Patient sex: M
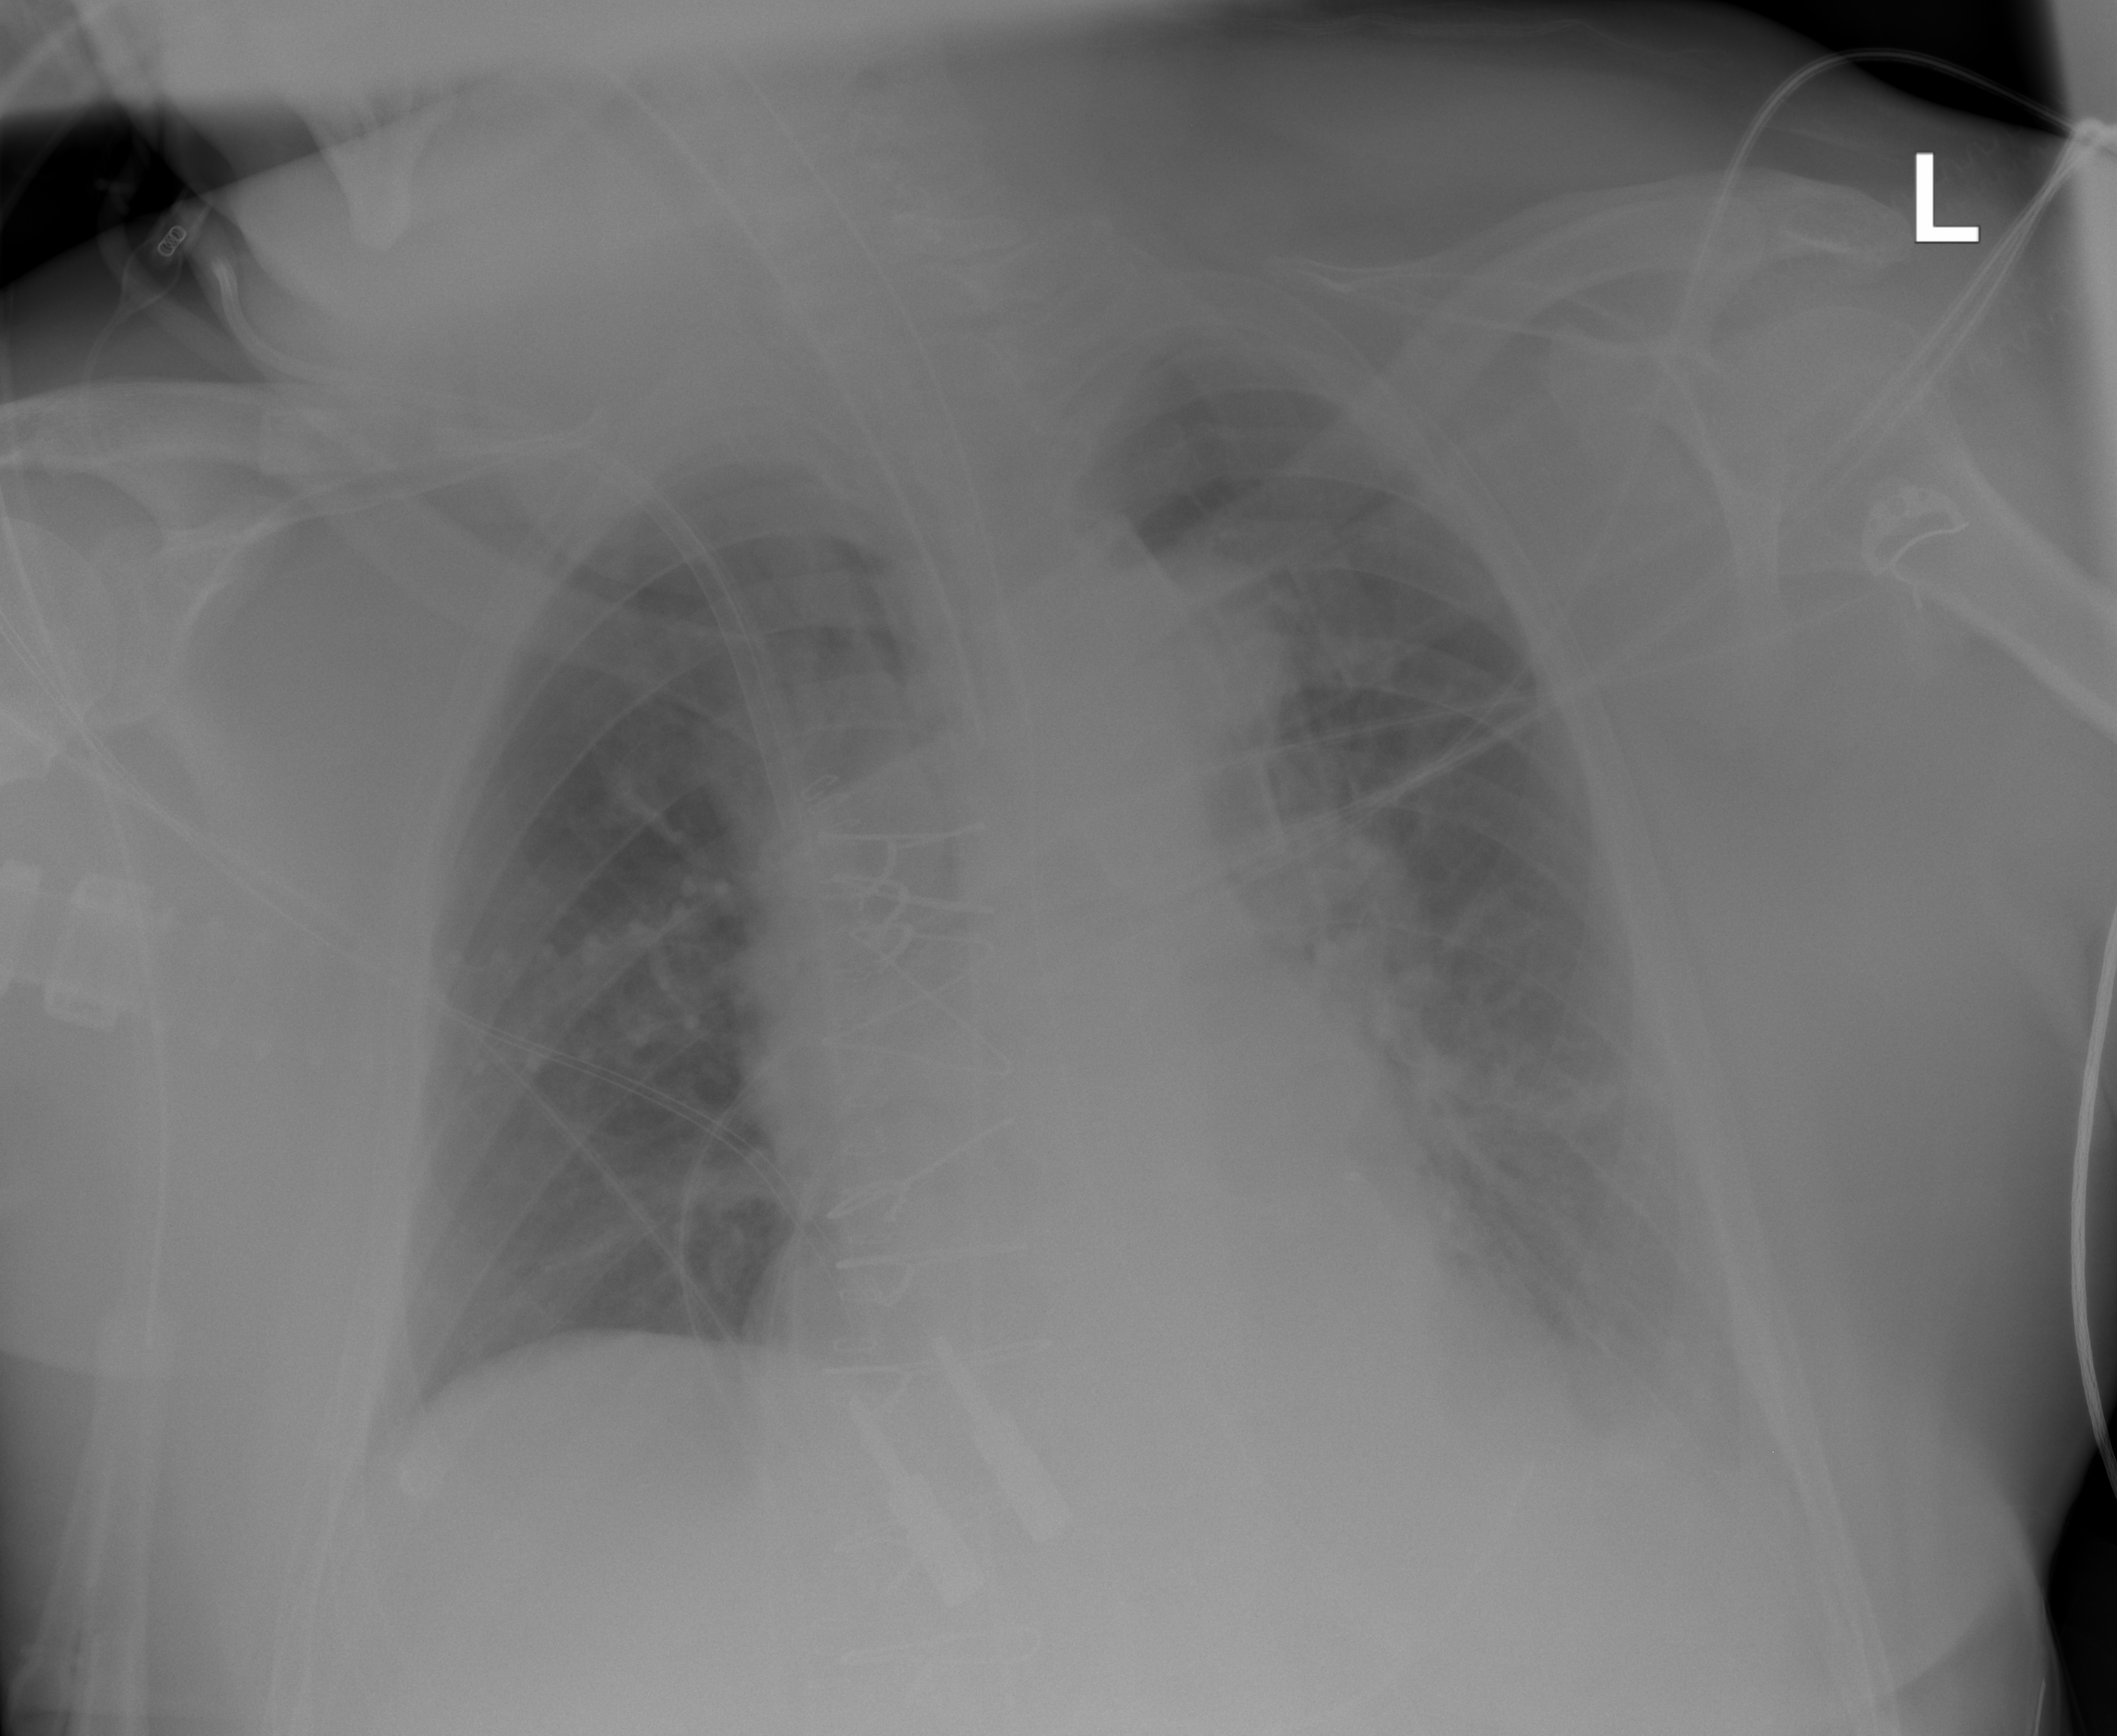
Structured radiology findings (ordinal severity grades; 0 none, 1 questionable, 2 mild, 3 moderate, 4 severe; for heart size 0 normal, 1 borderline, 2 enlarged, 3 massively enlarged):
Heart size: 0
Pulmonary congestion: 0
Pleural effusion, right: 0
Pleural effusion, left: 2
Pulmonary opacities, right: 0
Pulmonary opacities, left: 1
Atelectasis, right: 1
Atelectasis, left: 2